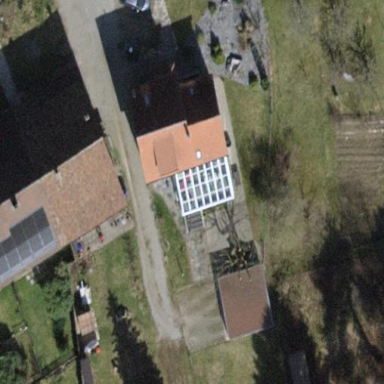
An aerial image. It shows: Detached building with gabled roof.